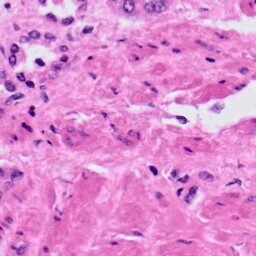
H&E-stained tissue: Prostate